Field crop: maize
Growth stage: 1
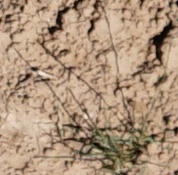
Species: lolium